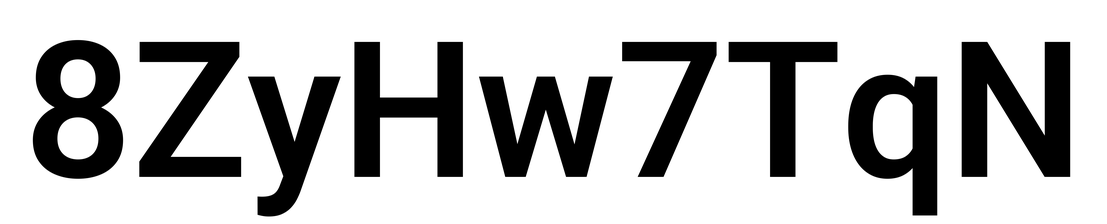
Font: Roboto_SemiBold